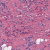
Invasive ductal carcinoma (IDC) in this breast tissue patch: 1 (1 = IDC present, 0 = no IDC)